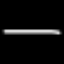
Label: line